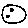
Label: moon